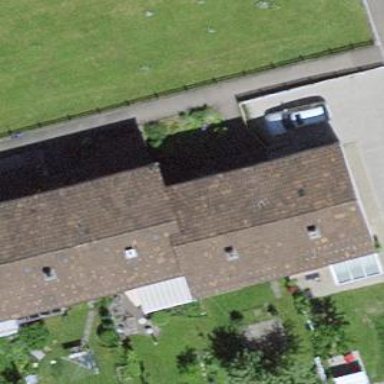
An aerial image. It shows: Building with gabled roof oriented across its structure.